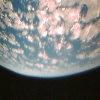
Label: cloud